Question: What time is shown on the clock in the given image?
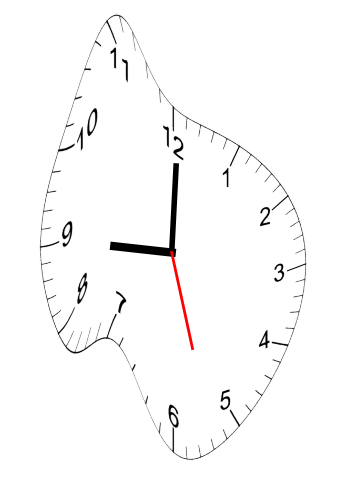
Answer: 09:00:27